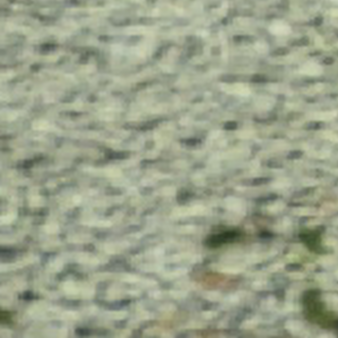
Label: other